Question: I need to put two divs inside another. Divs which are inside are floated, one has a "width: auto;" and the another one must fill the rest.
I've seen many examples, but everything works with at least one fixed width and I'm not working with fixed widths.
The structure is as follows:
'''
<div id="bigboss">
<div id="child1"></div>
<div id="child2"></div>
</div>
'''
"bigboss" has a "width: 100%", "child1" has "width: auto;" I need that Child 2 fill the rest.

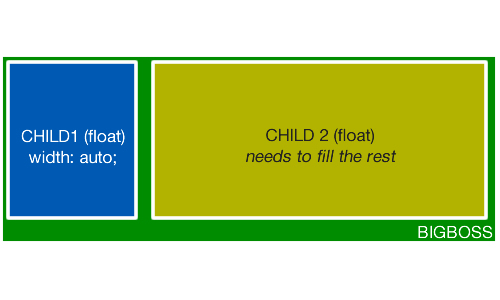
Answer: CSS has no function 'fill the rest'. You will probably need javascript for this.
you could use jQuery to do the following:
'''
$(document).load(function(){
$("#child2").css({
"width": $("#bigboss").width() - $("#child1").width() + "px"
});
});
'''
as seen here: <URL>